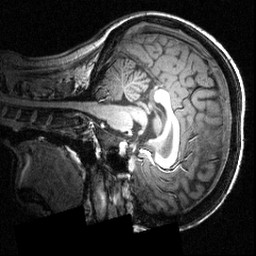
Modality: T1w
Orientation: sagittal
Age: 20
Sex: female
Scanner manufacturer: siemens
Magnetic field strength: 3.951 T
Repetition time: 1.5 s
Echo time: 0.00335 s